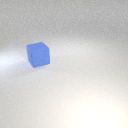
large blue rubber cube